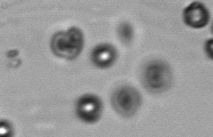
Label: Phaeocystis